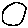
Label: circle